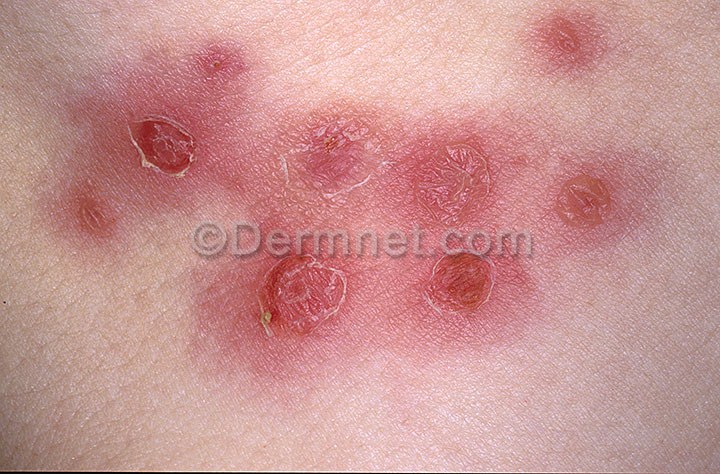
Disease: Warts Molluscum and other Viral Infections